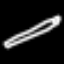
Label: pencil